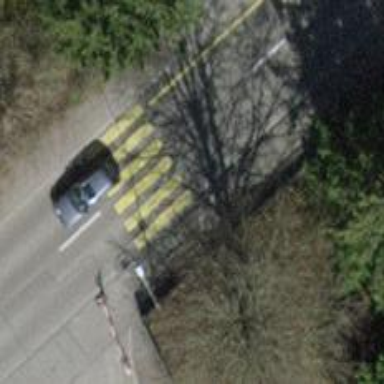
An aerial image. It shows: Uncontrolled zebra crossing on footway.